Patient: sex F, age 36
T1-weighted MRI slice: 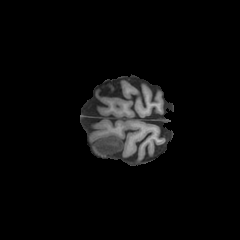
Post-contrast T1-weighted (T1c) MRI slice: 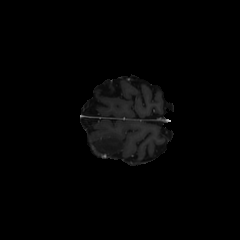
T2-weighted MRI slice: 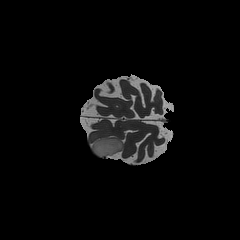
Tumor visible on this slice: yes
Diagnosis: Astrocytoma, IDH-mutant
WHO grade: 3